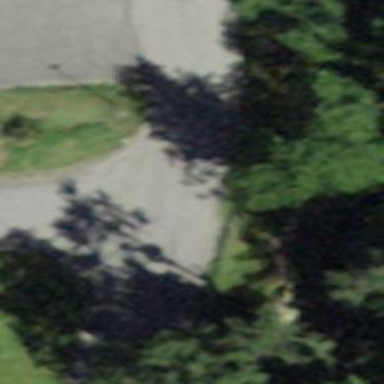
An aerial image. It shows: Unclassified road.